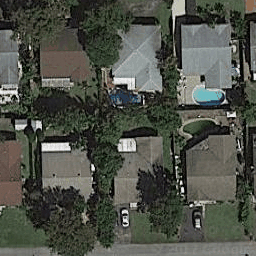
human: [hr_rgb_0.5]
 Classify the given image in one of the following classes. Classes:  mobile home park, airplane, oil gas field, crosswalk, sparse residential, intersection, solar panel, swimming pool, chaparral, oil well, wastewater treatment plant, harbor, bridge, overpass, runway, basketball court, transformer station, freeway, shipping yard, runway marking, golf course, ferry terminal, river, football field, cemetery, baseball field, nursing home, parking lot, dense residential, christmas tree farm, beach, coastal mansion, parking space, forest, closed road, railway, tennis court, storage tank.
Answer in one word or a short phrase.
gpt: dense residential